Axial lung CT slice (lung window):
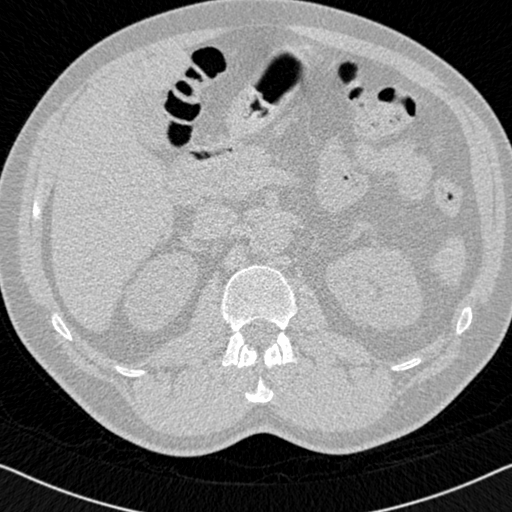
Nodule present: no